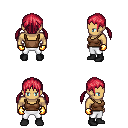
a pixel art fantasy rpg character, male body template, human, tanned skin, brown pirate shirt, white pants, ruby red twin-tailed hairstyle, gold gloves, black shoes, four views (front, back, left, right), 2x2 character sprite sheet, small pixel art, hard edges, no anti-aliasing